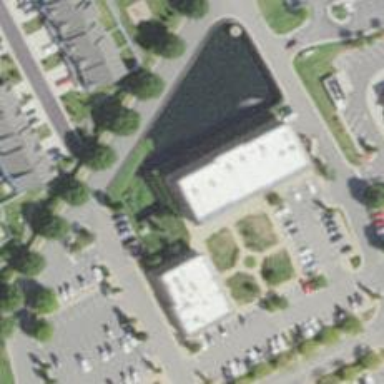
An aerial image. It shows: Fitness centre on leisure land.